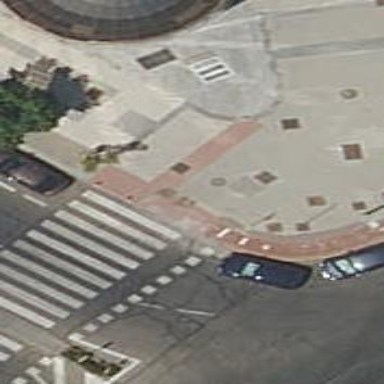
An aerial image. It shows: Sidewalk.